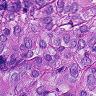
Metastatic tissue present: yes